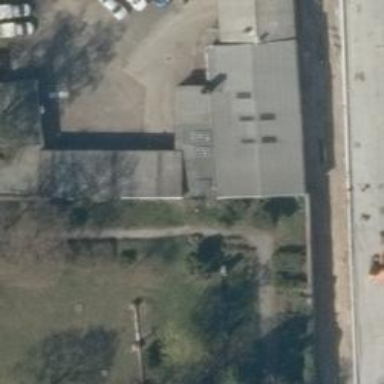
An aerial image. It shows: Commercial building.